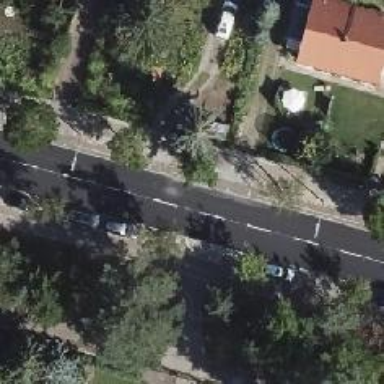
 with sidewalks on both sides and cycle track."